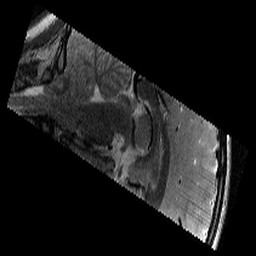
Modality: T2w
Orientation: sagittal
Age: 12
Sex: female
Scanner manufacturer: siemens
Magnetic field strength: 3 T
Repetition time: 9.23 s
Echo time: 0.067 s